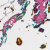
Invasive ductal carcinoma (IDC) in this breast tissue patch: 0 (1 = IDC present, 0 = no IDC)